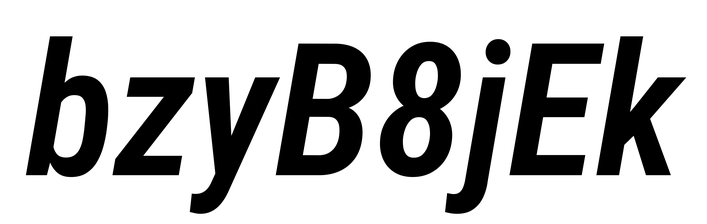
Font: Roboto-Italic_Condensed_SemiBold_Italic